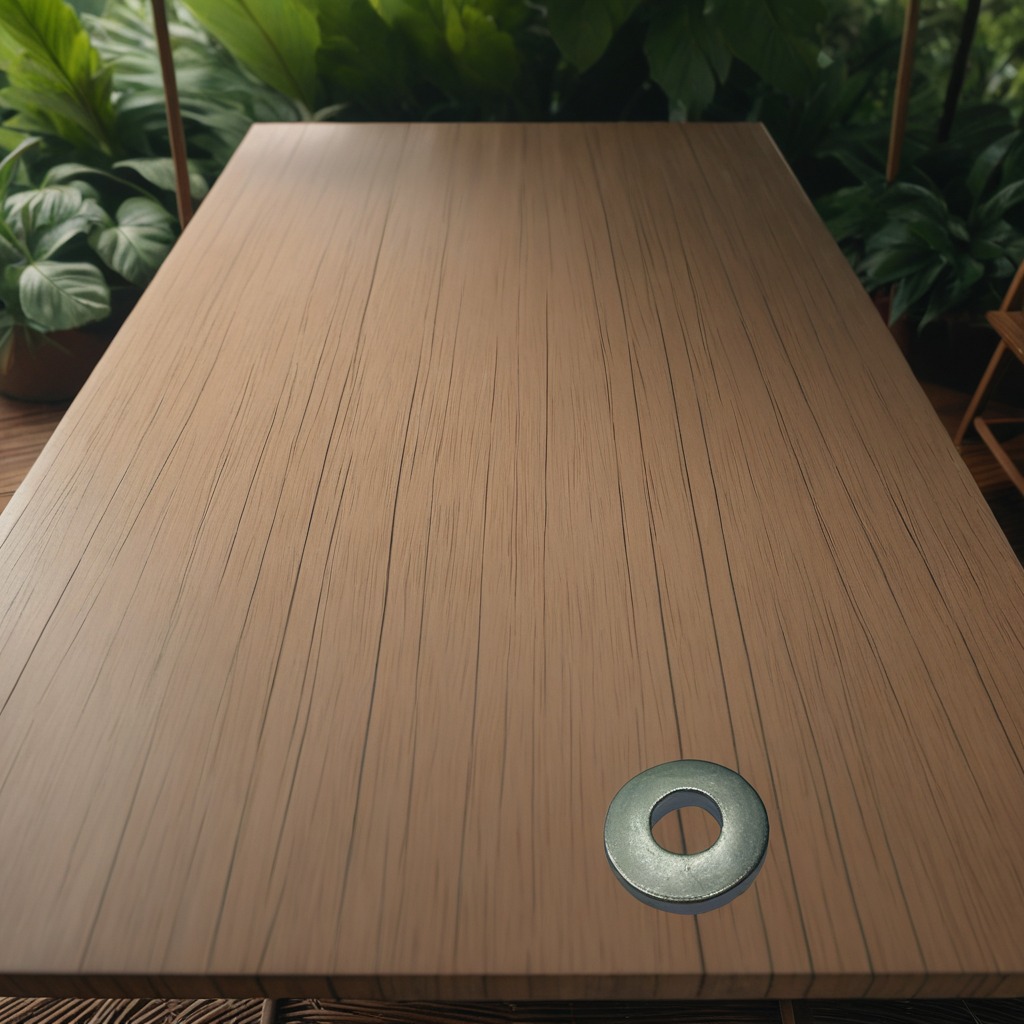
A flat metal washer lies on a wooden table inside a jungle field workshop tent humid ambient light worn but